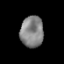
Tissue: prostate
Cell type: T cells
Senescence score: 0.3533
Nuclear area (px): 704
Mean DAPI intensity: 131.666